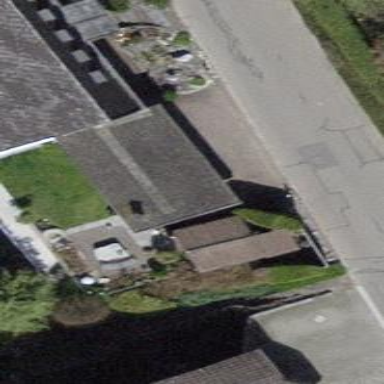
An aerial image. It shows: Carport structure.